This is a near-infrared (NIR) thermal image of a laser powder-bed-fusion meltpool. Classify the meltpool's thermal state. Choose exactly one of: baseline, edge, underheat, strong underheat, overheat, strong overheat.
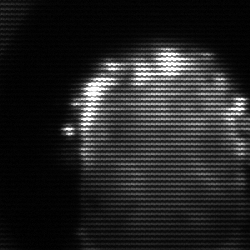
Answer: baseline